【题型】填空题　【知识点】平面几何　【难度】easy
在梯形 $ABCD$ 中，$AD \parallel BC, BC=2AD$，对角线 $AC$、$BD$ 相交于点 $O$，设 $\overrightarrow{AD}=\vec{a}, \overrightarrow{AB}=\vec{b}$。用 $\vec{a}$、$\vec{b}$ 的式子表示向量 $\overrightarrow{DO}=$ \_\_\_\_\_\_.
【解答】

\noindent \textbf{【答案】}$\dfrac{1}{3}\vec{b}-\dfrac{1}{3}\vec{a}$

\noindent \textbf{【详解】}解：$\because AD \parallel BC$，$BC=2AD$，
$\therefore \triangle ADO \backsim \triangle CBO$，
$\therefore \dfrac{DO}{OB}=\dfrac{AD}{BC}=\dfrac{1}{2}$，
$\therefore \dfrac{DO}{DB}=\dfrac{1}{3}$，即$DO=\dfrac{1}{3}DB$；

$\because \overrightarrow{AD}=\vec{a}$，$\overrightarrow{AB}=\vec{b}$，
$\therefore \overrightarrow{DB}=\overrightarrow{AB}-\overrightarrow{AD}=\vec{b}-\vec{a}$，
$\therefore \overrightarrow{DO}=\dfrac{1}{3}\overrightarrow{DB}=\dfrac{1}{3}\vec{b}-\dfrac{1}{3}\vec{a}$；

故答案为：$\dfrac{1}{3}\vec{b}-\dfrac{1}{3}\vec{a}$．

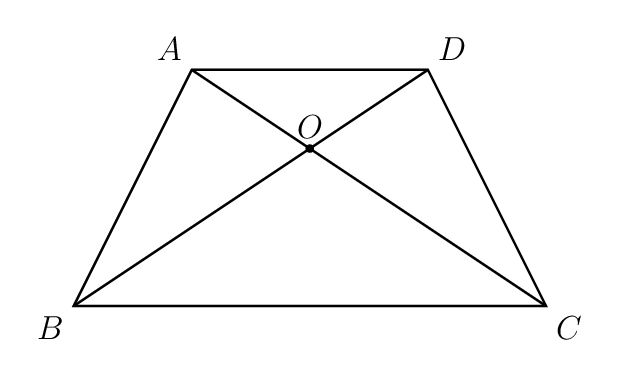